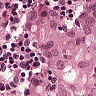
Metastatic tissue present: yes